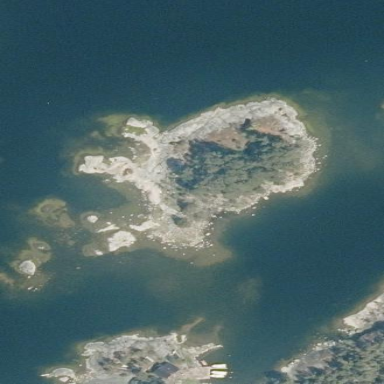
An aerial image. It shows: Islet along the coastline.